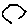
Label: hexagon